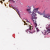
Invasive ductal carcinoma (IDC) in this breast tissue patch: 0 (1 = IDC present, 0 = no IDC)